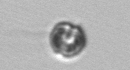
Label: Dinophyceae